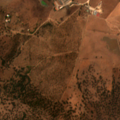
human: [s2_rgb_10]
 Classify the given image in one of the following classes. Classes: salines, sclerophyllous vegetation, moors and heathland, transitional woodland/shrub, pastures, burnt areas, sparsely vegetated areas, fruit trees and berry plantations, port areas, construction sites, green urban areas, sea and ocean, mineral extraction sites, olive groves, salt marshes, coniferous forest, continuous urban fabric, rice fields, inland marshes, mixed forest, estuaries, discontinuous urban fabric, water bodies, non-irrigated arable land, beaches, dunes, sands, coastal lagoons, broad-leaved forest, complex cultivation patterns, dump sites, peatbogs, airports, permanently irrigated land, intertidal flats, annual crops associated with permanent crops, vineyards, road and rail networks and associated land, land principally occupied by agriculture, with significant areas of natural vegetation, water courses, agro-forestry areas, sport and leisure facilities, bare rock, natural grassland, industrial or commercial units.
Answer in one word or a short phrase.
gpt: non-irrigated arable land, agro-forestry areas, transitional woodland/shrub